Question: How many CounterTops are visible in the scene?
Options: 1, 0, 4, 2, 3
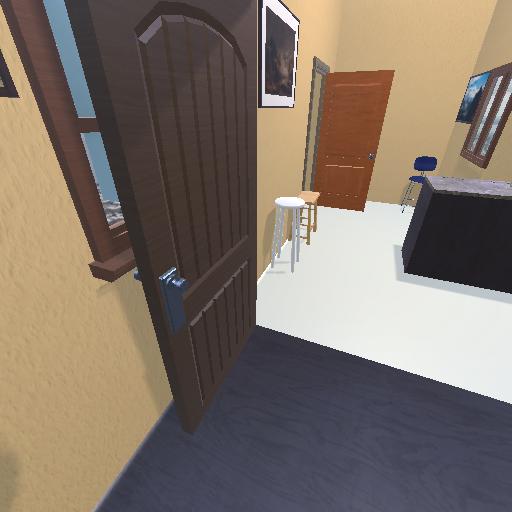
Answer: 1